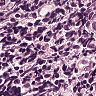
Metastatic tissue present: no